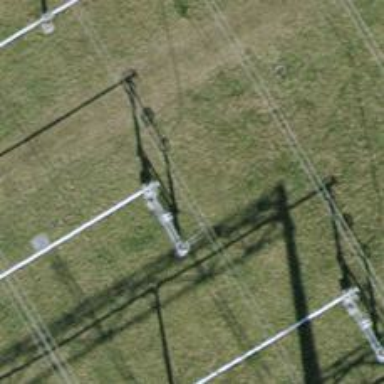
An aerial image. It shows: Switch used for power control.